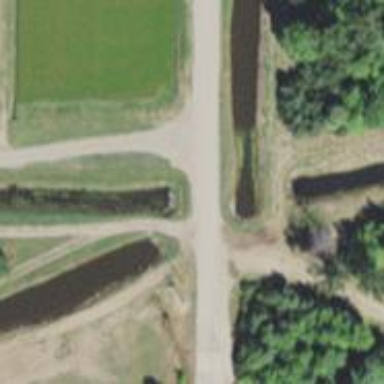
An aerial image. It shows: Culvert underpass for canal.